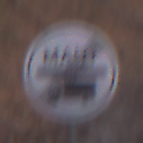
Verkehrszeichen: EndeMautpflicht
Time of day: Midday
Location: Outdoor (Nature)
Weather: Overcast
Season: Autumn
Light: Natural